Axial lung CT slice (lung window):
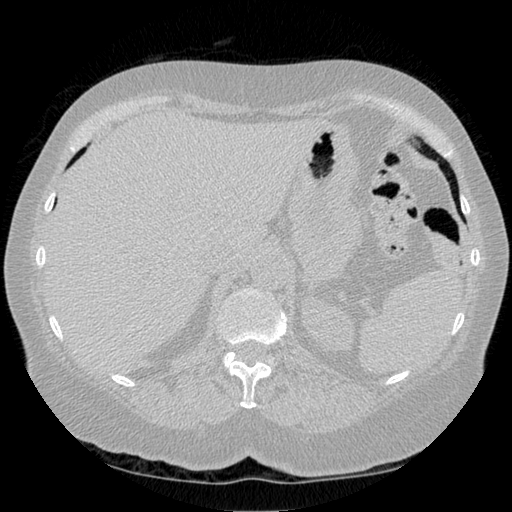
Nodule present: no